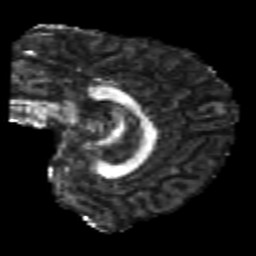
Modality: FA
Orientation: sagittal
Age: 21
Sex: male
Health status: healthy
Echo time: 0.074 s